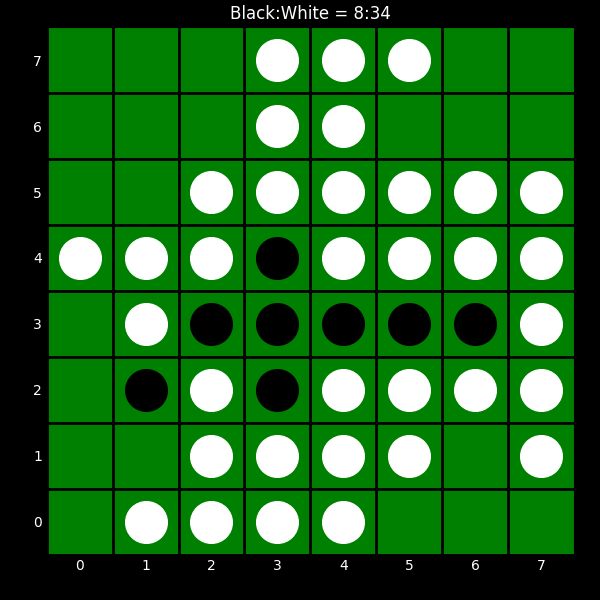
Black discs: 8
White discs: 34